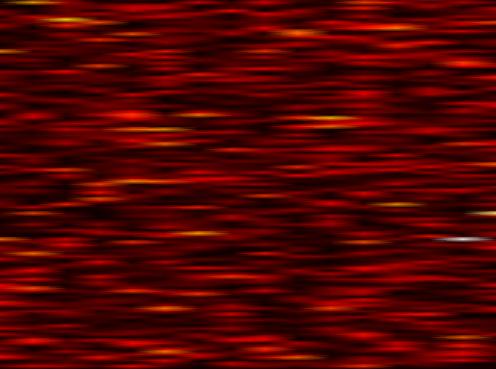
Label: WOLA